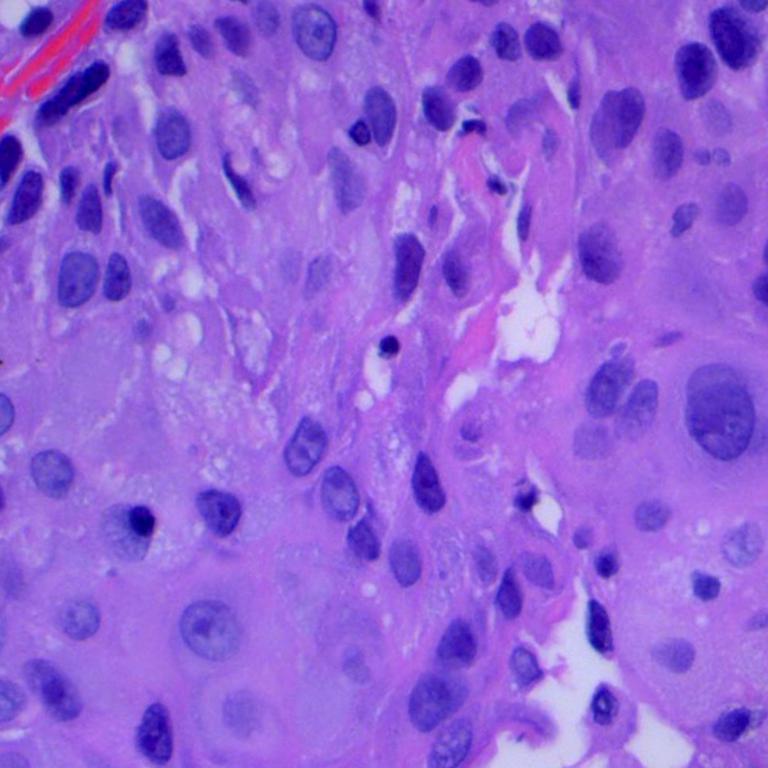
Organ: lung
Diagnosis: squamous carcinomas